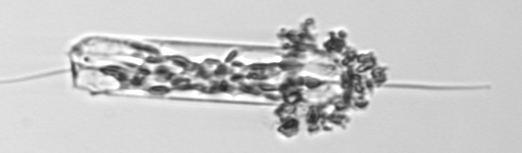
Label: Ditylum_brightwellii